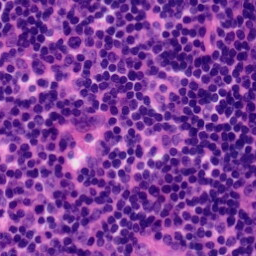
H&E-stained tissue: Tonsil